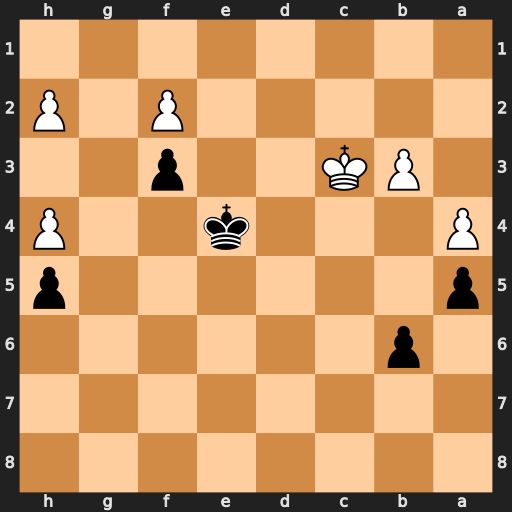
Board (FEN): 8/8/1p6/p6p/P3k2P/1PK2p2/5P1P/8
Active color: b
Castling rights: -
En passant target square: -
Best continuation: Kd5 Kd3 Kc5